Question: I am a beginner with C++ working with cocos2dx framework. I am getting an error, that I think might be caused by improper linkage to the function contained in the dll lib.

line 39 in screenshot causes the compiler error (commented out it compiles)
'''
CCSize pixelSize= this->GetGridSize();
CCSize GetGridSize(){
return CCSize(m_Width*m_CellWidth+m_CellWidth/2,m_Height*m_CellHeight+m_CellHeight/2);
}
void HexGrid::populate(){
CCSize pixelSize= this->GetGridSize();
//XDebug::odprintf(L"Grid size in pixels: %d X %d", pixelSize.width, pixelSize.height);
int i = 0;
HexCell* pCell;
for(unsigned int r = 0; r < m_Width; r++){
for(unsigned int c = 0; c < m_Height; c++){
pCell = new HexCell(this, r ,c);
cells.push_back(pCell);
XDebug::odprintf(L"Adding Cell #%d with grid XY of %dX%d",i++, r, c);
}
}
}
'''
What is causing this error and how do i solve it? Any pointers would be appreciated, as i am at wits end googling it.
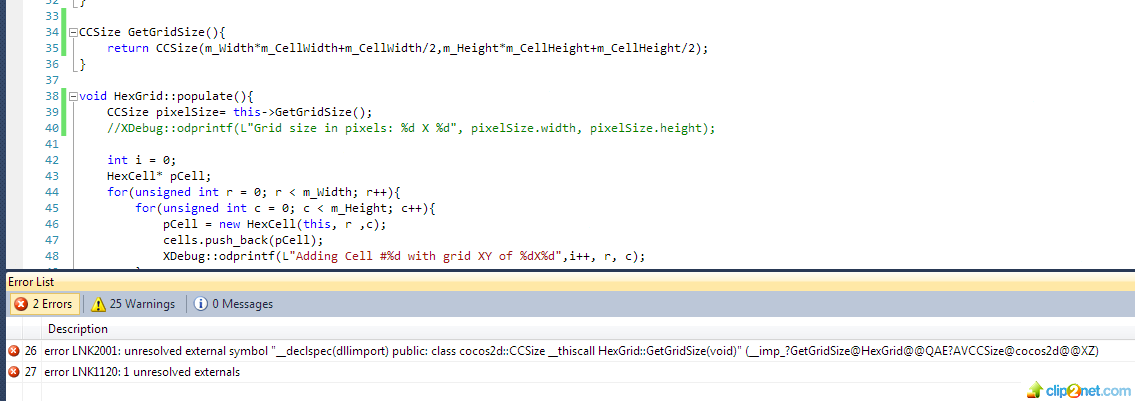
Answer: '''
CCSize HexGrid::GetGridSize(){
return CCSize(m_Width*m_CellWidth+m_CellWidth/2,m_Height*m_CellHeight+m_CellHeight/2);
}
'''